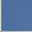
Piece: xx